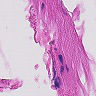
Metastatic tissue present: no